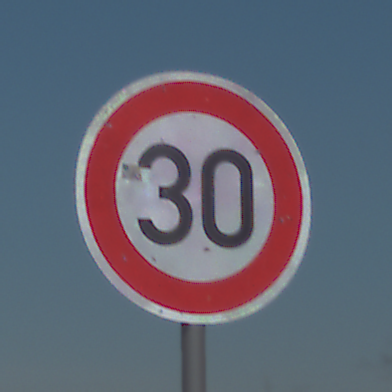
Verkehrszeichen: Geschwindigkeit30
Umgebung: Outdoor, Nature
Tageszeit: MorningAfternoon
Wetter: Clear
Licht: Natural
Jahreszeit: NotSpecified
Kontrast: HighContrast